Question: I implemented an image processing algorithm what needs to sweep the image with a line. I generate the valid points of the line into two vectors: 'lx_valid', and 'ly_valid'. Then I generate the linear indices with 'sub2ind', and plot the results. As you can see, my line clearly intersects the object, but 'locmax == 0' after running the code. The coordinates are all valid (inside the image); but I've got one even stranger result: if I generate the coordinates as 'ind2sub(size(Im), c)' I don't even get back my coordinates. I'm sure it's something small, but I can't get it.
'''
valid = lx >= 1 & size(Im, 2) >= lx & ly >= 1 & size(Im, 1) >= ly;
lx_valid = lx(valid);
ly_valid = ly(valid);
c = sub2ind(size(Im), ly_valid, lx_valid);
locmax = max(Im(c));
imshow(Im);plot(lx_valid,ly_valid,'go');
'''

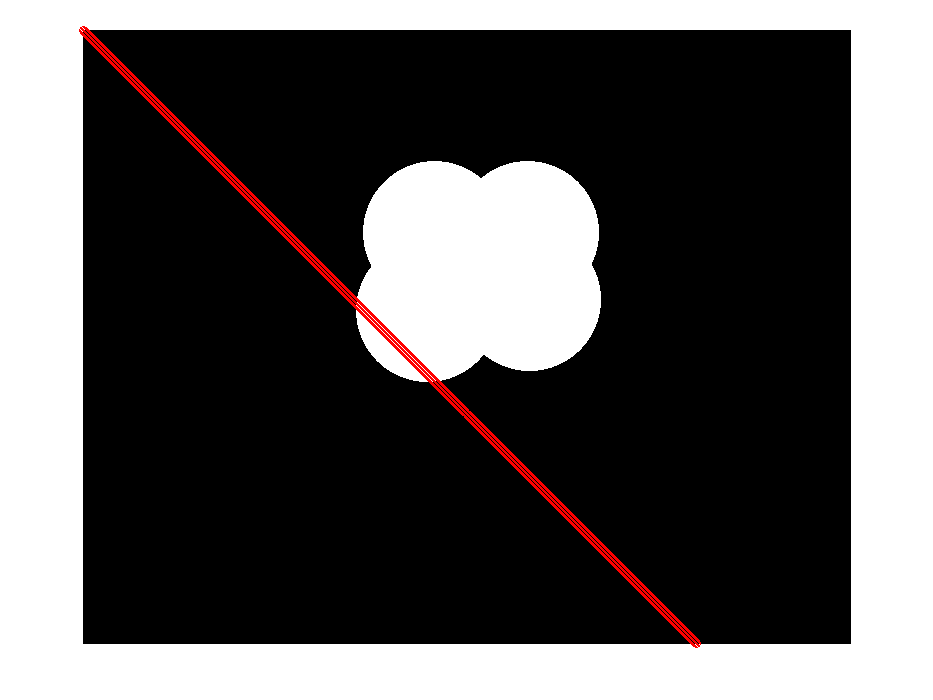
Answer: I solved the problem: the indices that were generated by sub2ind were staturated, and were returned as uint16 silently. If I convert the parameters to double, sub2ind returns a double value which is big enough for the indices.
'''
valid = lx >= 1 & size(Im, 2) >= lx & ly >= 1 & size(Im, 1) >= ly;
lx_valid = double(lx(valid));
ly_valid = double(ly(valid));
c = sub2ind(size(Im), ly_valid, lx_valid);
locmax = max(Im(c));
imshow(Im);plot(lx_valid,ly_valid,'go');
'''